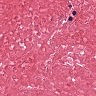
Metastatic tissue present: no